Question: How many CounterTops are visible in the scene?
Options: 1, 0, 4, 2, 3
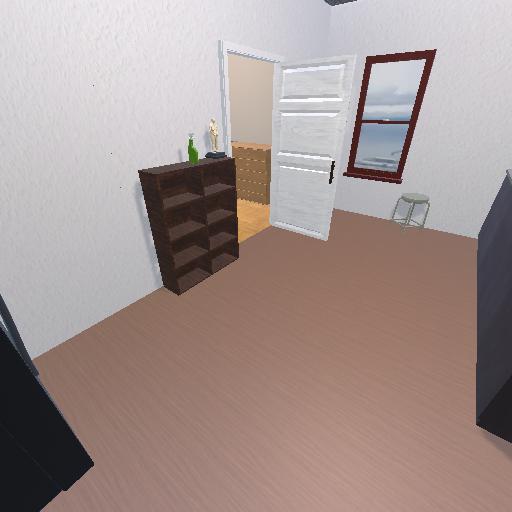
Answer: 1